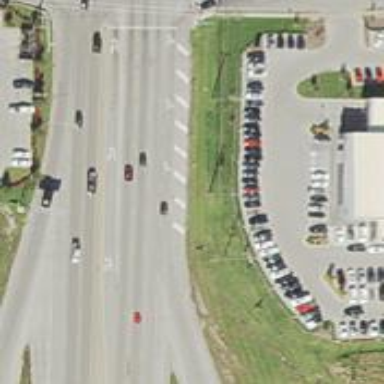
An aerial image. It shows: This image shows trunk highway that functions as expressway.